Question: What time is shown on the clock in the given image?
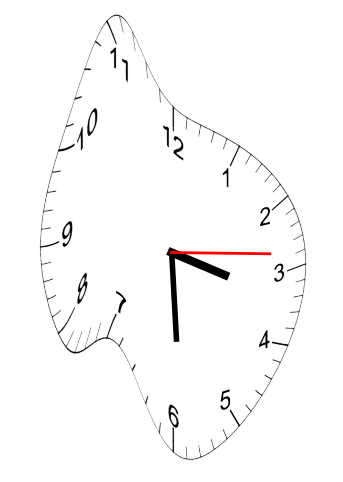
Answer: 03:29:14